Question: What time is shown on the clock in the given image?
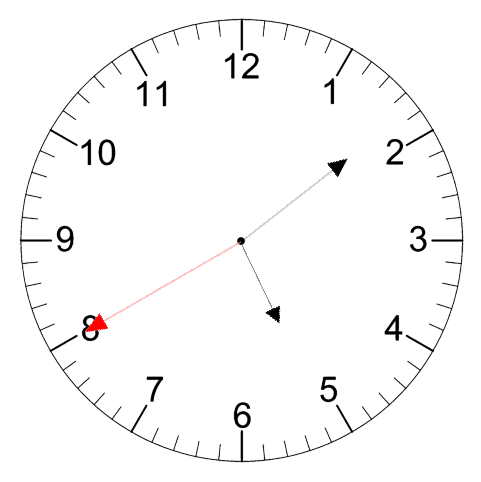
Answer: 05:08:40